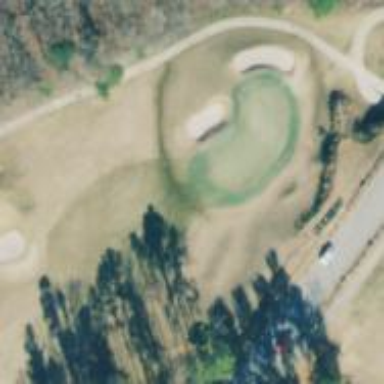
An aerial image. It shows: View of golf hole.